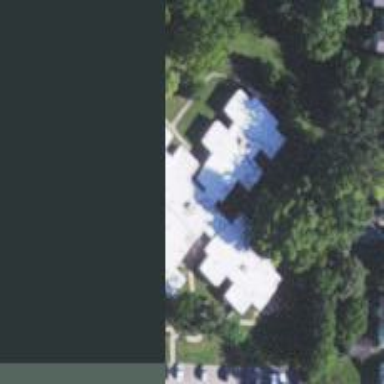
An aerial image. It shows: Nursing home.